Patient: sex M, age 77
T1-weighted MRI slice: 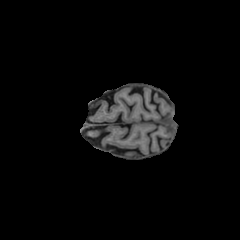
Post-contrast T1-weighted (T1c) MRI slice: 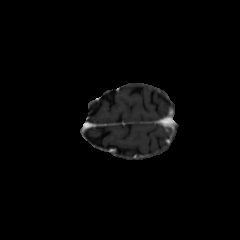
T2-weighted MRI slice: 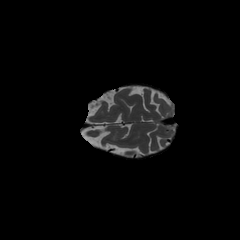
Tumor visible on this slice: no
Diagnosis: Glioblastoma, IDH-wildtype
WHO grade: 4